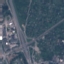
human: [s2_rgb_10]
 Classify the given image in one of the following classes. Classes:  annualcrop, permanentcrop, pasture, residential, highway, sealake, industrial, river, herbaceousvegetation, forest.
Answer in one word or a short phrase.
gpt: Highway